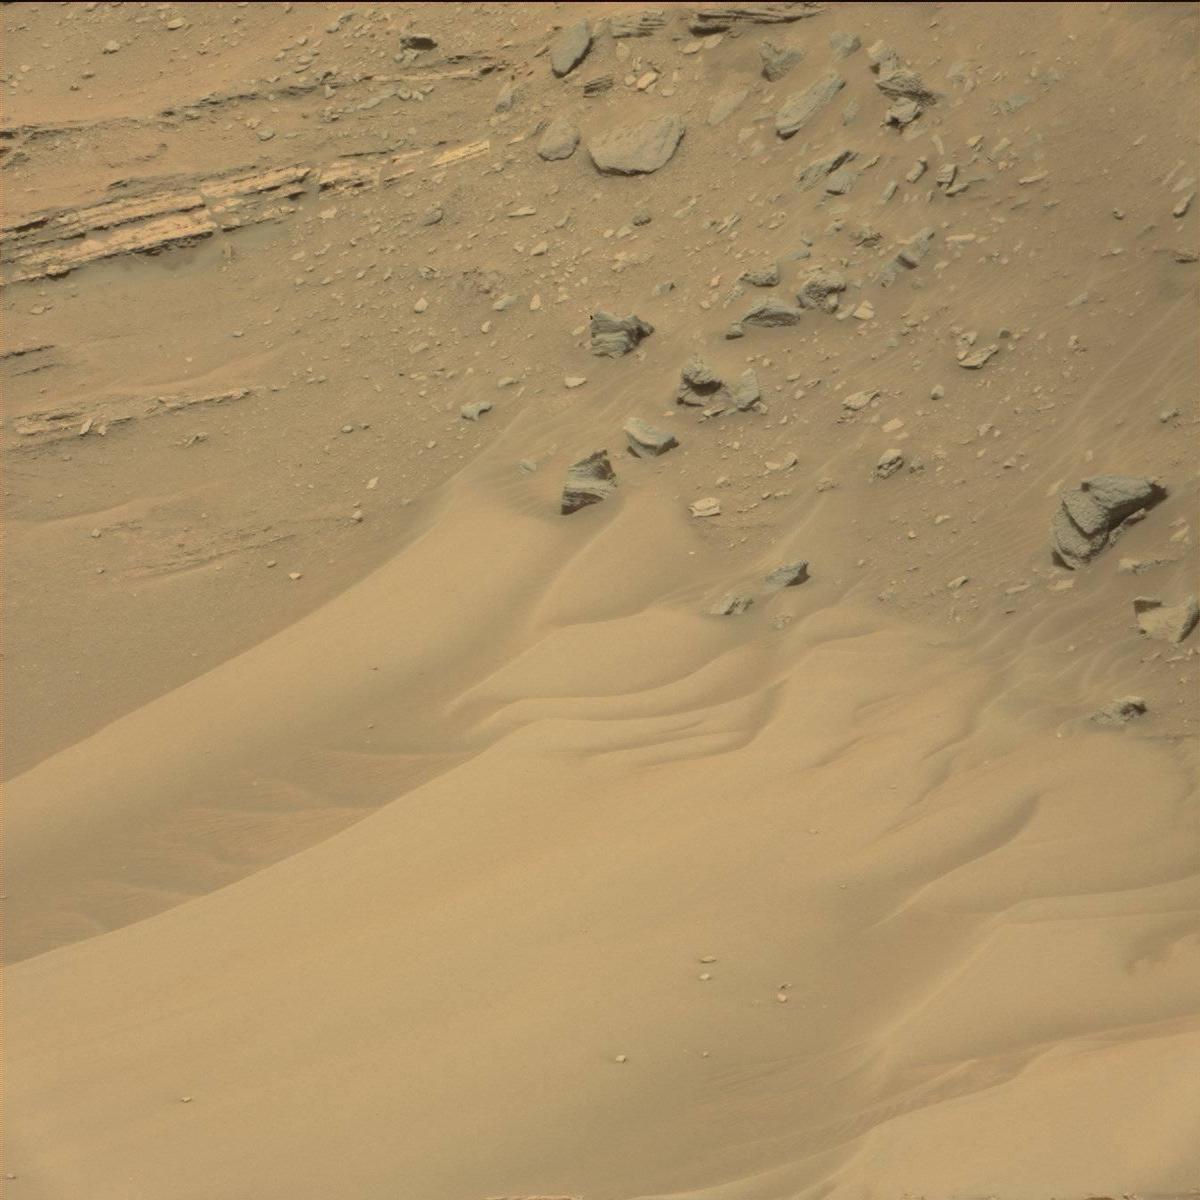
Terrain classes present: Bedrock, Rock, Sand / Soil